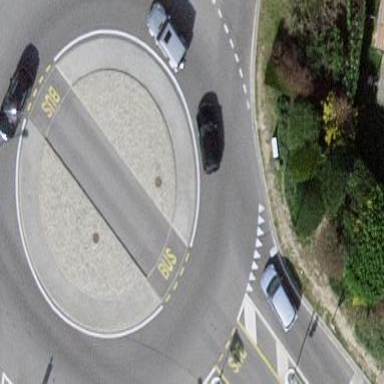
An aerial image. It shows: Asphalt road that is secondary route leading to roundabout.